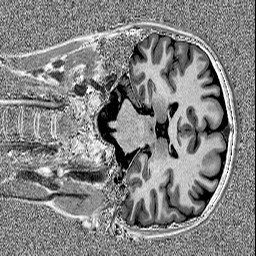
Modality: MP2RAGE
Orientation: coronal
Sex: male